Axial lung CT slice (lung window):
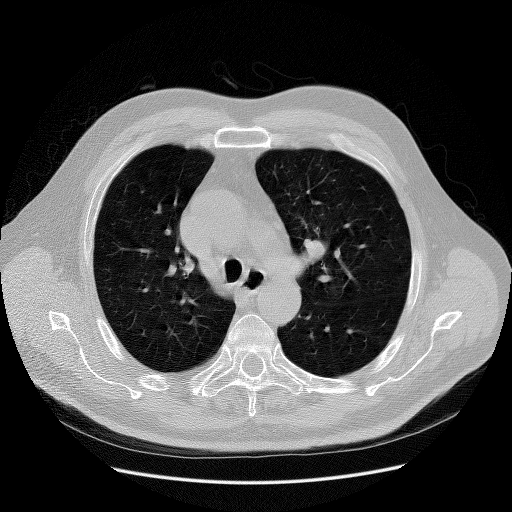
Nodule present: no